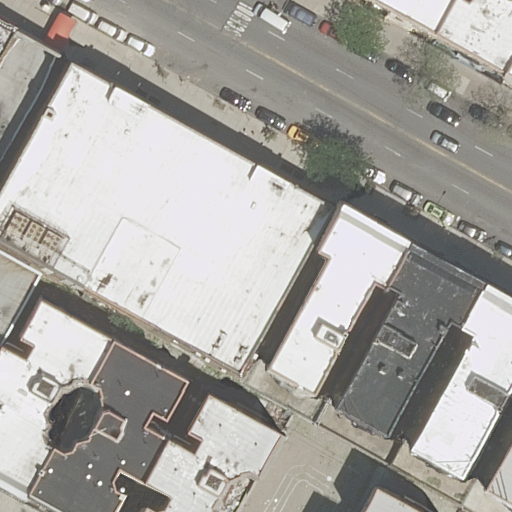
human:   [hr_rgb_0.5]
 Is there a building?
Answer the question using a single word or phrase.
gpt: yes

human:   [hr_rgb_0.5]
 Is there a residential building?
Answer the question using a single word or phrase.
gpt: yes

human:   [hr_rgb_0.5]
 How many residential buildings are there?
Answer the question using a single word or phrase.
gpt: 14

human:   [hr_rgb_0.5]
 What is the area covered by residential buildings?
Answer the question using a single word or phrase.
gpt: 5525m2

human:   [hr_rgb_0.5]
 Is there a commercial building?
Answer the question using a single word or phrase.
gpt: no

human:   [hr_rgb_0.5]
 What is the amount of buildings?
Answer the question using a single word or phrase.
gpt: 14

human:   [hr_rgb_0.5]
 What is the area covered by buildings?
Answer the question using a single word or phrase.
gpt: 5525m2

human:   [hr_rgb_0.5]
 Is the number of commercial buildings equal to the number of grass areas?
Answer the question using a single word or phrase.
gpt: yes

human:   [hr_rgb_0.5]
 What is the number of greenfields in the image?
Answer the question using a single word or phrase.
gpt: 0

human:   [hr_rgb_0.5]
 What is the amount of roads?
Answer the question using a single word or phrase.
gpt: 1

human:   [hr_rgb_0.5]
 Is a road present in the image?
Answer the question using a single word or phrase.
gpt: yes

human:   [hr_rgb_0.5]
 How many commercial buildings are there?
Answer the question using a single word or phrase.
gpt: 0

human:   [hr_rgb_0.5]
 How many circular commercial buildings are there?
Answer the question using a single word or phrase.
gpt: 0

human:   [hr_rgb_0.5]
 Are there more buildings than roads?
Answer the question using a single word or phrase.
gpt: yes

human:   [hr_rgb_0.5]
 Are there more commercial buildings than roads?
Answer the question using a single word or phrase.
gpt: no

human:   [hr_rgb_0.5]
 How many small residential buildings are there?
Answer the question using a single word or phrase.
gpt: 5

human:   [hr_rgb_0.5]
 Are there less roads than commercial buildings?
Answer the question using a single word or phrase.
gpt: no

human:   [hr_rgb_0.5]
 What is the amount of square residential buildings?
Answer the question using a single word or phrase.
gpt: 0

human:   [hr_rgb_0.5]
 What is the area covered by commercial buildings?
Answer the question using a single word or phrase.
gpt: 0m2

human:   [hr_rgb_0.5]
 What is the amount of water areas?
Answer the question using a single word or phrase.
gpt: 0

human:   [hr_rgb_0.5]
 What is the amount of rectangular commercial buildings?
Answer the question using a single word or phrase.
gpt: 0

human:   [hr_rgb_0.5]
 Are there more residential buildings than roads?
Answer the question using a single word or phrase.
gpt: yes

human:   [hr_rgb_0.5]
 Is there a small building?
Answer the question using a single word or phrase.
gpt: yes

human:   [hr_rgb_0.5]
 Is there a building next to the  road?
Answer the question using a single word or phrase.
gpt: yes

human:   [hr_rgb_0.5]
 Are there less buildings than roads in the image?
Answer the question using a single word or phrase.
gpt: no

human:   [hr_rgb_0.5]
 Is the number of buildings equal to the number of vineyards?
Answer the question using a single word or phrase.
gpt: no

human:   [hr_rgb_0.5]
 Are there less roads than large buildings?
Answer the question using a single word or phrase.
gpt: yes

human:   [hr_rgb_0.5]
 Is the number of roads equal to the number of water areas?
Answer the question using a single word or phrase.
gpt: no

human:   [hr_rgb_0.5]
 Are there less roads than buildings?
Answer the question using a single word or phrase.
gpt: yes

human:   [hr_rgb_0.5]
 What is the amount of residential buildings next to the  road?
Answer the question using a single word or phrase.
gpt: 14

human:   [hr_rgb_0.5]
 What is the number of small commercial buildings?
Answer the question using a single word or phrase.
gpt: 0

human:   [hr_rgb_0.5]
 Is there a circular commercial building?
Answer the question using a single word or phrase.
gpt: no

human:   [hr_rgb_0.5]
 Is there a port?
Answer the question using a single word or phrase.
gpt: no

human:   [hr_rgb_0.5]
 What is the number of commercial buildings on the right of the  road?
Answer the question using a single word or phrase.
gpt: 0

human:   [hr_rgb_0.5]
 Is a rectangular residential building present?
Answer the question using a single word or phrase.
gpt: yes

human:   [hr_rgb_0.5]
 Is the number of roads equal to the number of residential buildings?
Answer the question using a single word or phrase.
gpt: no

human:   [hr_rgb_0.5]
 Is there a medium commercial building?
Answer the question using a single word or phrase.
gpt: no

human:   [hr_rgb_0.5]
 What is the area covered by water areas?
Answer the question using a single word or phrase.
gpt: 0m2

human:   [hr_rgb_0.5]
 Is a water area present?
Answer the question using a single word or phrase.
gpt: no

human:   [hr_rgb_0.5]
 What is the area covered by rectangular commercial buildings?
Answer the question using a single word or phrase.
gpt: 0m2

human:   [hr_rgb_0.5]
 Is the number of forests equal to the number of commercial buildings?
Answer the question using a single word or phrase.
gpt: yes

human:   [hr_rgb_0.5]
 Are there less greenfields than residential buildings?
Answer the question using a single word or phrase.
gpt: yes

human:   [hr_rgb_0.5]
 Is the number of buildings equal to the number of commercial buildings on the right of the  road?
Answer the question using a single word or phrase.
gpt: no

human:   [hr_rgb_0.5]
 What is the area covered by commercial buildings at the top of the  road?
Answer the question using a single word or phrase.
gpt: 0m2

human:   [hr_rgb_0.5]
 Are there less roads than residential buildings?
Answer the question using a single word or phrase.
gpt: yes

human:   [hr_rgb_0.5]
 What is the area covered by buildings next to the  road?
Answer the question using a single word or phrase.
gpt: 5525m2

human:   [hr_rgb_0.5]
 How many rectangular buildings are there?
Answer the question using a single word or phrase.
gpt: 5

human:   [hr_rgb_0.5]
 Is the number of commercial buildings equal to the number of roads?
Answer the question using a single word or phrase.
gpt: no

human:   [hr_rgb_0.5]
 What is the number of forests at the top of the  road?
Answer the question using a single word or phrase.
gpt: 0

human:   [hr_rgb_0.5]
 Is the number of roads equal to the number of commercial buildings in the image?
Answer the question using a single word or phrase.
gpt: no

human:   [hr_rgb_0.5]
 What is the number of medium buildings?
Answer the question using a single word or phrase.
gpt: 7

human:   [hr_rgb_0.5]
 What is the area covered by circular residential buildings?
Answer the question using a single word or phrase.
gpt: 0m2

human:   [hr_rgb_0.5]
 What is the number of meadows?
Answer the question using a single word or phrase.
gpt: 0

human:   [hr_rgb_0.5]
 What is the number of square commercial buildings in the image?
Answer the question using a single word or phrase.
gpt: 0

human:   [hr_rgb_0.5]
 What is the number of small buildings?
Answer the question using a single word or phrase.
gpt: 5

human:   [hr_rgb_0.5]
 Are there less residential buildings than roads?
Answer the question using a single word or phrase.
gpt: no

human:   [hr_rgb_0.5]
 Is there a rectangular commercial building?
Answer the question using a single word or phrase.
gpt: no

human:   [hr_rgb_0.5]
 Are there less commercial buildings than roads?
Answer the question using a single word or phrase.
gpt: yes

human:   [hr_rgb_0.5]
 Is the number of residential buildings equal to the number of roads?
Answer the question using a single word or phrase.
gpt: no

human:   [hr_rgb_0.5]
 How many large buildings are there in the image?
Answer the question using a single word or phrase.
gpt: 2

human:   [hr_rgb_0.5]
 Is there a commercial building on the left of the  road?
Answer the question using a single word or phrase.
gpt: no

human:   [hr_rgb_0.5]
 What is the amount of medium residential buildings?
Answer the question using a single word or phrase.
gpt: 7

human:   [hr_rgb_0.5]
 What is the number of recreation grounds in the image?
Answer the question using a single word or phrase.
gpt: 0

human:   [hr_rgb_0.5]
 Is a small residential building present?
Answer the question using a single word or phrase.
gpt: yes